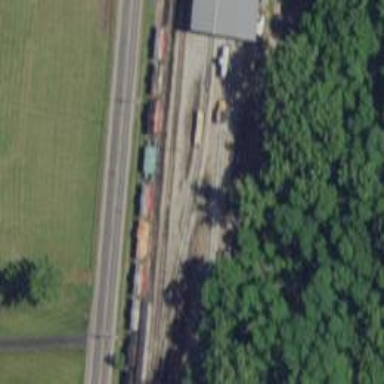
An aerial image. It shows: Preserved rail spur service.